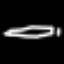
Label: pencil